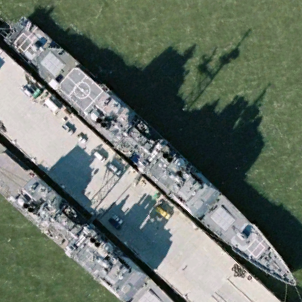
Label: cruiser